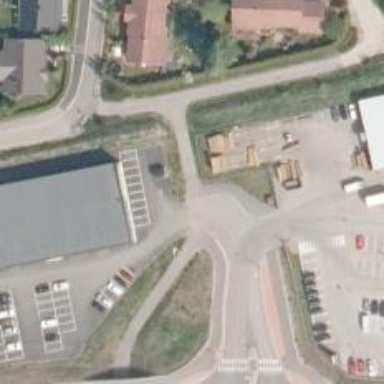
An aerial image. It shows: Cycleway.